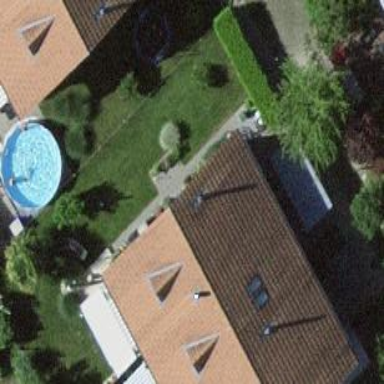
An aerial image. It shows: Residential building with gabled roof oriented across.